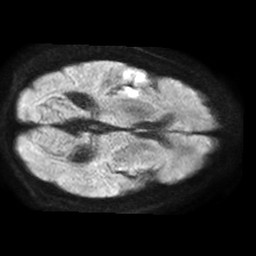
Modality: TRACE
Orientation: axial
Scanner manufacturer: philips
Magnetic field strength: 1.5 T
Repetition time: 3.406 s
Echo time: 0.06899 s